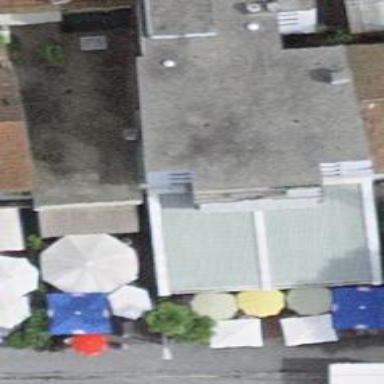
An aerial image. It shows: Restaurant.